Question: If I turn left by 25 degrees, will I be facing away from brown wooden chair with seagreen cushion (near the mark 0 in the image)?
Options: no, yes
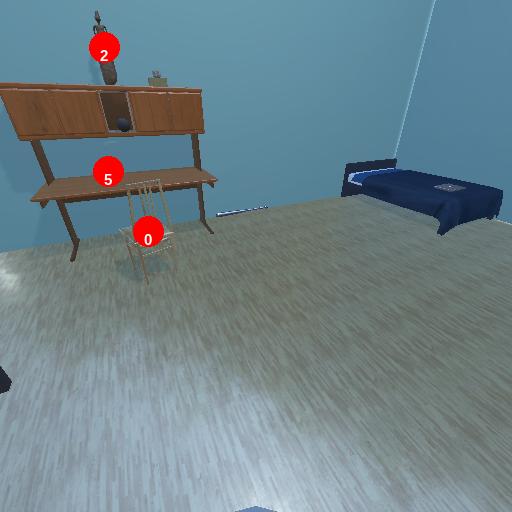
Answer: no